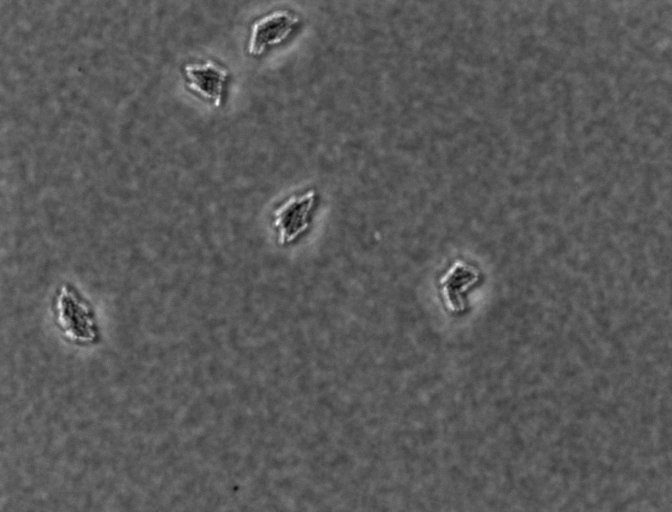
Escherichia coli 1612